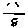
Label: moon